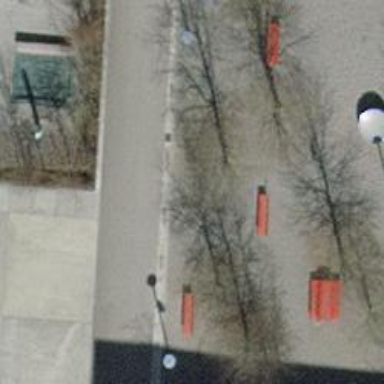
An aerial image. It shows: Urban tree of the genus Fagus with broadleaved leaves.